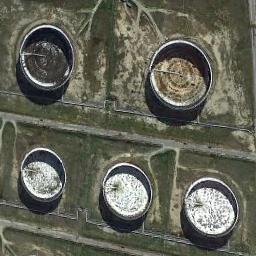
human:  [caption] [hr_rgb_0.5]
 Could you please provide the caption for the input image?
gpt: There are several neatly arranged large oil storage tanks in the factory, And there are large lawns in the factory .

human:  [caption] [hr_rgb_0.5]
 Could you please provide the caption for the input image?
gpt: There are nine tanks of different size .

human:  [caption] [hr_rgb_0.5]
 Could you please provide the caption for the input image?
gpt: The storage tanks are surrounded by grass .

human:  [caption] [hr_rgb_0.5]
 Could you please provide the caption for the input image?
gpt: There are five white storage tanks on the grass .

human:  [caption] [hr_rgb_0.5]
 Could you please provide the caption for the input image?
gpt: There are five storage tanks of different sizes .